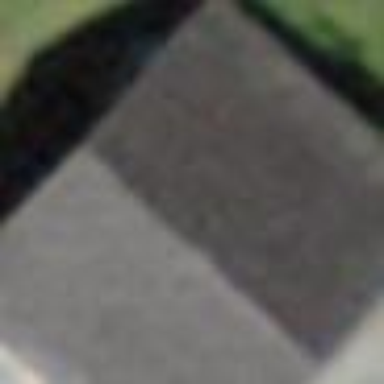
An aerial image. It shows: Garage building.